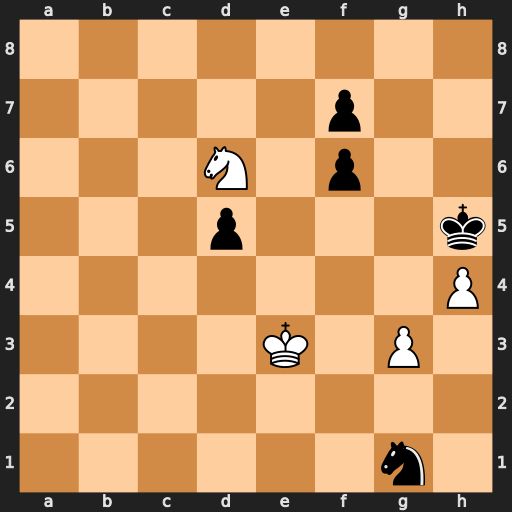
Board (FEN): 8/5p2/3N1p2/3p3k/7P/4K1P1/8/6n1
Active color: w
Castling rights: -
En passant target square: -
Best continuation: Kf2 Nh3+ Kg2